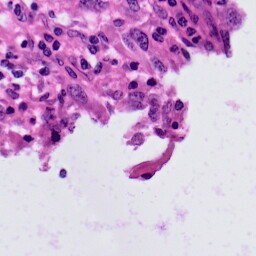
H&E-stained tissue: Skin